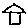
Label: house